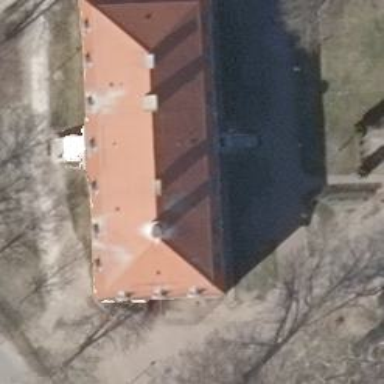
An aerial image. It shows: Historical school building with majestic mansard roof made of roof tiles. It has the architectural style of manor castle.